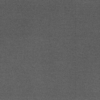
Label: dusty